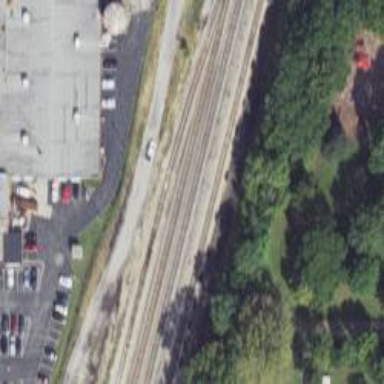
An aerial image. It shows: Railway siding with rails.